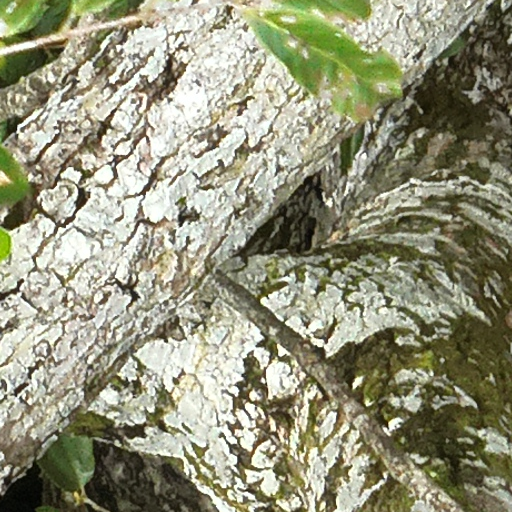
Species: Spondias radlkoferi
GBIF accepted scientific name: Spondias radlkoferi
Crown area (m\u00b2): 142.721